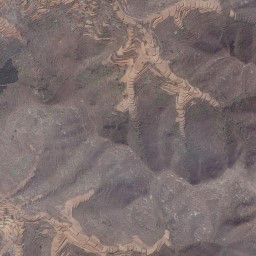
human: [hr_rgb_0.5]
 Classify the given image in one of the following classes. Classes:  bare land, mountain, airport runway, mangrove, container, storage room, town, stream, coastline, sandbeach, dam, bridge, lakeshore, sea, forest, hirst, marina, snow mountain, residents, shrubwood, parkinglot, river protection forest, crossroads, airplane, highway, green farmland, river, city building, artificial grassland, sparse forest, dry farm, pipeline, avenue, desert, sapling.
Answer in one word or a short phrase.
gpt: mountain